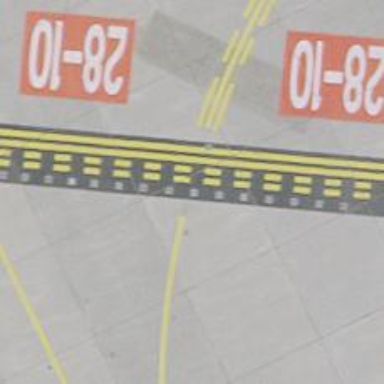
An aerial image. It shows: Runway holding position.